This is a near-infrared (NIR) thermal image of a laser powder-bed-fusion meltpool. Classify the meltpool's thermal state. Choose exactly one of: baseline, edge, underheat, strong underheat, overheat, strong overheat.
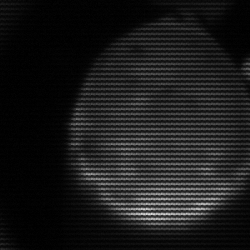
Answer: edge